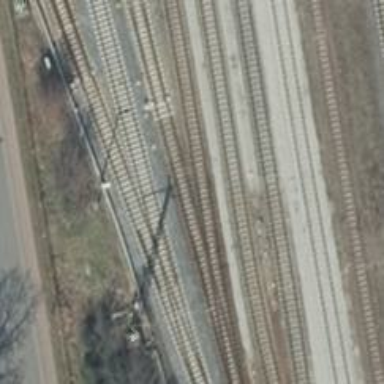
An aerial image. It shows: Railway switch.